Question: I'd like to make a JFileChooser that lets the user select any that contains the word "hello". That is, the following are valid selections:
'''
C:\helloC:
un\hello.txt
etc.
'''
How can i get this working? I've tried:
'''
import java.io.File;
import javax.swing.JFileChooser;
import javax.swing.filechooser.FileFilter;
JFileChooser f = new JFileChooser();
f.setFileSelectionMode(JFileChooser.FILES_AND_DIRECTORIES);
f.setFileFilter(new FileFilter() {
public boolean accept(File file) {
return file.getAbsolutePath().contains("hello");
}
public String getDescription() {
return "hi";
}
});
f.showOpenDialog(this);
'''
but my JFileChooser is blank. That is to say, I can't see folder "fun" in my C:\ at all.

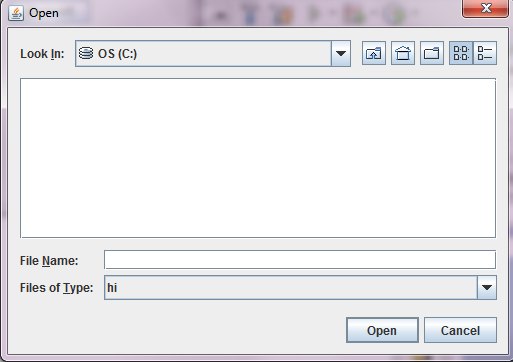
Answer: I had to do some additional overriding.
Two custom classes and a runner class. Give 'em a try.
'''
package custom_file_chooser;
import java.io.File;
import javax.swing.filechooser.FileFilter;
public class MyFileFilter extends FileFilter {
private String filterString;
public MyFileFilter(String filterString) {
super();
this.filterString = filterString;
}
@Override
public boolean accept(File file) {
return file.isDirectory() || file.getName().toLowerCase().contains(filterString);
}
@Override
public String getDescription() {
return filterString + " only";
}
}
'''
'''
package custom_file_chooser;
import java.io.File;
import javax.swing.JFileChooser;
public class MyFileChooser extends JFileChooser {
private String filterString;
public MyFileChooser(String filterString) {
super();
this.filterString = filterString;
setFileSelectionMode(JFileChooser.FILES_AND_DIRECTORIES);
setFileFilter(new MyFileFilter(filterString));
}
@Override
public void approveSelection() {
File file = this.getSelectedFile();
if (!file.isDirectory() || file.getName().contains(filterString)) {
super.approveSelection();
}
}
}
'''
'''
package custom_file_chooser;
import java.io.File;
import javax.swing.JFileChooser;
public class CustomFileChooserRunner {
public static void main(String[] args) {
MyFileChooser f = new MyFileChooser("hello");
int result;
result = f.showOpenDialog(null);
if (result == JFileChooser.APPROVE_OPTION) {
File file = f.getSelectedFile();
System.out.println("You chose to open: " +
file.getName() + (file.isDirectory() ? " directory" : " file"));
}
}
}
'''